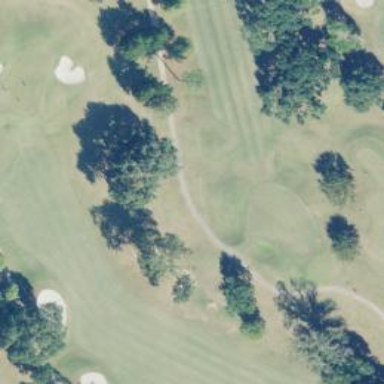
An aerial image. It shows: Scenic golf fairway.